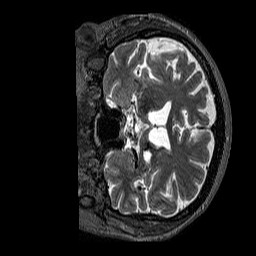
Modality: T2w
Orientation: coronal
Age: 66
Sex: male
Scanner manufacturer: siemens
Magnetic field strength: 3 T
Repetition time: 3.2 s
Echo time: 0.567 s